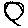
Label: circle